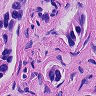
Metastatic tissue present: yes